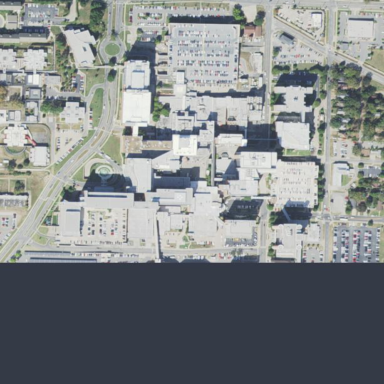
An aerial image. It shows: Healthcare facility identified as hospital.